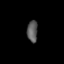
Tissue: lung
Cell type: Endothelial cells
Senescence score: 0.6134
Nuclear area (px): 222
Mean DAPI intensity: 90.14